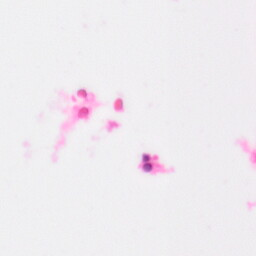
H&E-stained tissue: Colon